Question: When you select two date in the range picker the in-between dates get highlighted. How do i change the color of the in-between dates?

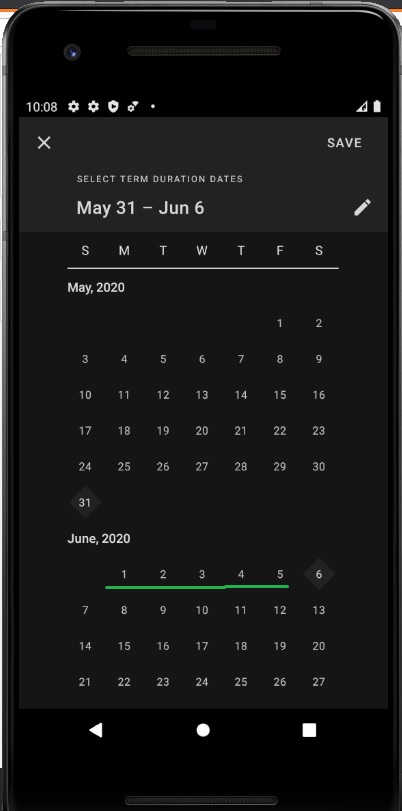
Answer: You can define a style as:
'''
<style name="MaterialCalendarTheme_RangeFill" parent="ThemeOverlay.MaterialComponents.MaterialCalendar">
<item name="materialCalendarStyle">@style/MyMaterialCalendar</item>
</style>
<style name="MyMaterialCalendar" parent="Widget.MaterialComponents.MaterialCalendar">
<item name="rangeFillColor">@color/my_calendar_range</item>
</style>
'''
with this selector:
'''
<selector xmlns:android="http://schemas.android.com/apk/res/android">
<item android:alpha="..." android:color="@color/...."/>
</selector>
'''
Then in your code:
'''
MaterialDatePicker.Builder<Pair<Long, Long>> builderRange =
MaterialDatePicker.Builder.dateRangePicker();
builderRange.setTheme(R.style.MaterialCalendarTheme_RangeFill);
'''
<URL>
If you want to change totally the color only in the 'MaterialDatePicker' you can also use something like:
'''
<style name="MaterialCalendarTheme_RangeFill" parent="ThemeOverlay.MaterialComponents.MaterialCalendar">
<item name="colorPrimary">@color/....</item>
</style>
'''
<URL>